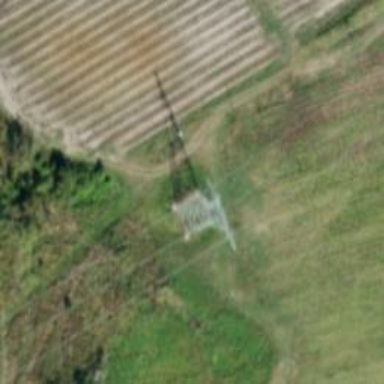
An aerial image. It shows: Lattice structure tower used for power distribution.